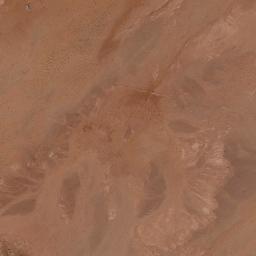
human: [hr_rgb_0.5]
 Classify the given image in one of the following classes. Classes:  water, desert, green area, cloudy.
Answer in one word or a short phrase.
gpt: desert